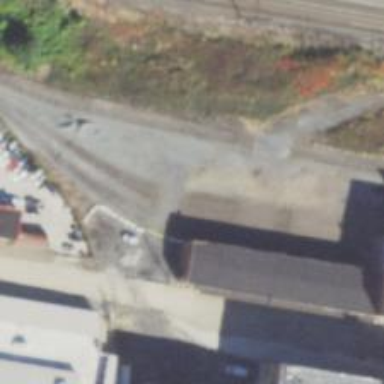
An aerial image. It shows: Rail spur service.